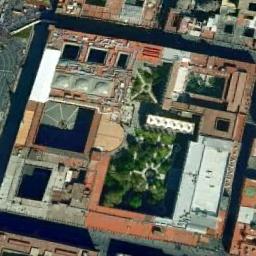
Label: palace